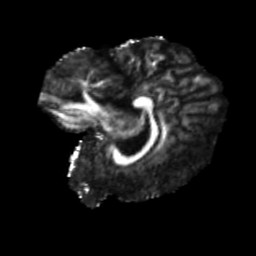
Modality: FA
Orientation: sagittal
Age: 36
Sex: female
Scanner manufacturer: siemens
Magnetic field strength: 3 T
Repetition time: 5.47 s
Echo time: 0.0854 s